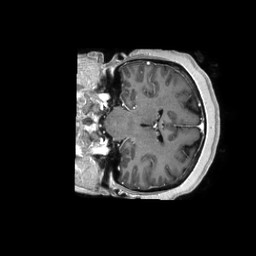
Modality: T1w
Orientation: coronal
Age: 43
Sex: female
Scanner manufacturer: philips
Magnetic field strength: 1.5 T
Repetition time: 0.008341 s
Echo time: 0.003825 s